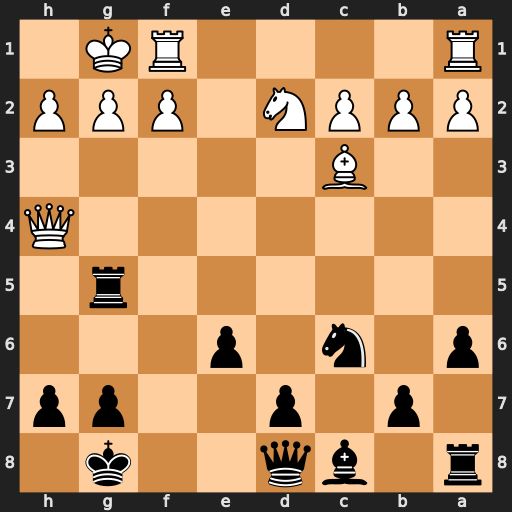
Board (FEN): r1bq2k1/1p1p2pp/p1n1p3/6r1/7Q/2B5/PPPN1PPP/R4RK1
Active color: b
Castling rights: -
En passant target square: -
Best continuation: Rxg2+ Kxg2 Qxh4